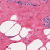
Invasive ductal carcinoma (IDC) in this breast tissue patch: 0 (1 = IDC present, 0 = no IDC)